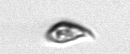
Label: Cryptophyta